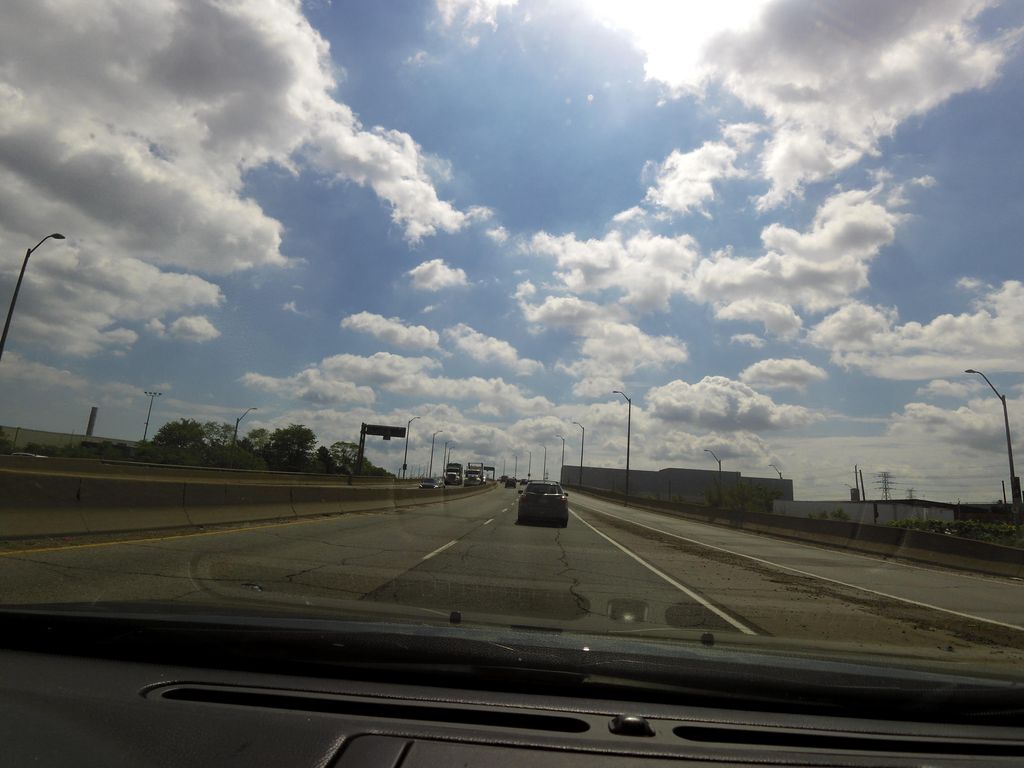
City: hamilton